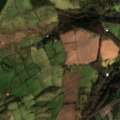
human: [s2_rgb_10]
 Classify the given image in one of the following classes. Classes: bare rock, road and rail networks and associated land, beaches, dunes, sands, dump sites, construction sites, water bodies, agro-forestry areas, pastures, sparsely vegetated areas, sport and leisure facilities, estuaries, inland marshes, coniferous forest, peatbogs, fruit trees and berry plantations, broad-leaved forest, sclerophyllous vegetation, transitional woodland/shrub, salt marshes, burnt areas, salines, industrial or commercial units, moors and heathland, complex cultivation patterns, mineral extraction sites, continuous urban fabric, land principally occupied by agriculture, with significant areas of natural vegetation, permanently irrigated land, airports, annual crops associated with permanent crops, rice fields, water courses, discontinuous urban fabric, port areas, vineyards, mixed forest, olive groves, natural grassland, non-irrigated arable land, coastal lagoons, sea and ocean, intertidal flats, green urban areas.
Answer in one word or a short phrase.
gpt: pastures, complex cultivation patterns, land principally occupied by agriculture, with significant areas of natural vegetation, broad-leaved forest, inland marshes